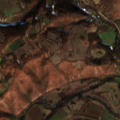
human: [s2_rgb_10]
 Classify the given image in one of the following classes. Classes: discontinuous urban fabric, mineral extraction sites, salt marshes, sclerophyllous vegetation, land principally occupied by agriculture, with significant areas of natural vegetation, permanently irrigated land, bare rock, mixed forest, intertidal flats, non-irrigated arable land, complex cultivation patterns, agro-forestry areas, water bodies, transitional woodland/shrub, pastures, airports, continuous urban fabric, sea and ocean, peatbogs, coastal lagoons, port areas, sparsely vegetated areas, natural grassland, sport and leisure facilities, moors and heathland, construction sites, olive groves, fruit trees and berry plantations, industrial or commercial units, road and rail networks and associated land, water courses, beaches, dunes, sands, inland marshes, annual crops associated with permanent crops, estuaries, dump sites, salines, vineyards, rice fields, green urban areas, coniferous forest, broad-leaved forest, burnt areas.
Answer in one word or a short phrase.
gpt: complex cultivation patterns, land principally occupied by agriculture, with significant areas of natural vegetation, broad-leaved forest